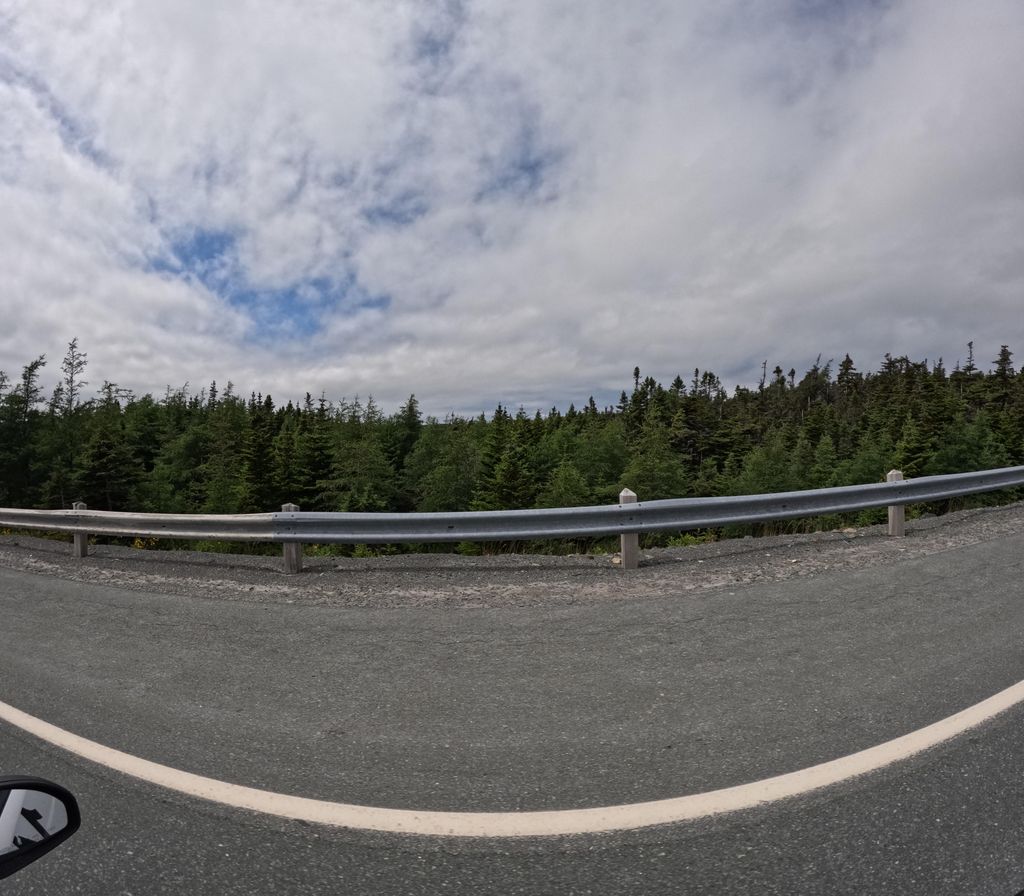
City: st_johns